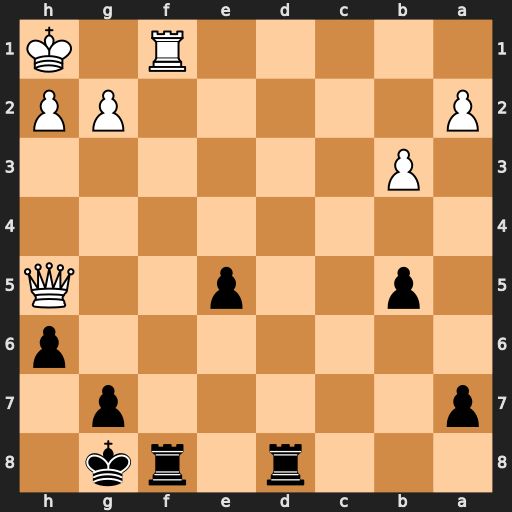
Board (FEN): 3r1rk1/p5p1/7p/1p2p2Q/8/1P6/P5PP/5R1K
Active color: b
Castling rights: -
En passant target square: -
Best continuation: Rxf1#